Question: I have a huge spreadsheet of bird species sighting data, each column name is the name of a species and each row in column A is a number associated with a geographical location where the species count was taken. so each cell under each species is a count of how many times it was seen at its respective location.
What I want is a function that will give me a list of column names that had values '>0' at that location. Everything I've found has shown me how to find the first value '>0' but I want a list that could contain like 50 species names.
The idea at the end is that for each geographical point I just have a list of species that have been seen there. I'm assuming the function would start with INDEX from what I've read but not sure how to proceed.
If VBA is the only way forward, that's fine but I am very new to it so suggestions on what would accomplish this would be welcome.

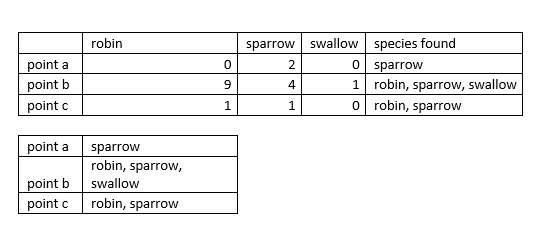
Answer: As @Jeeped gave in the comment above, here is the answer adapted to your situation, from his post of the linked answer.
Since you are handling 50 columns, the handling is creating a VBA User Defined Function.
This is how you create one:
1. Press Alt+F11.
2. When the VBE opens, in the menus select Insert > Module (Alt+I,M).
3. Paste the following into the window.
---
'''
Public Function conditional_concat(rSTRs As Range, rCRITs As Range, Optional sDELIM As String = ", ")
Dim c As Long, sTMP As String
For c = 1 To Application.Min(rSTRs.Cells.Count, rCRITs.Cells.Count)
If CBool(rCRITs(c).Value2) Then _
sTMP = sTMP & rSTRs(c).Value & sDELIM
Next c
conditional_concat = Left(sTMP, Application.Max(Len(sTMP) - Len(sDELIM), 0))
End Function
'''
1. Save the workbook.
Now you can use this function in the formula for the cells on your worksheet.
In your case, add the following into the second row in the "species found" column ( is being your last column of species):
'''
=conditional_concat(A$1:BB$1, A2:BB2)
'''
Then you can copy-paste this on the rest of the rows.